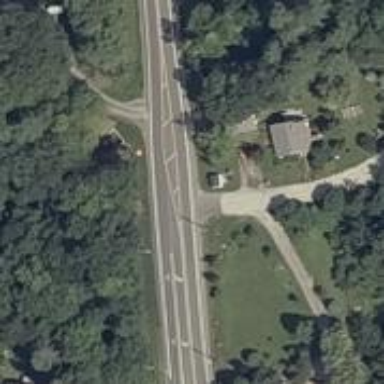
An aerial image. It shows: Secondary road with asphalt surface.